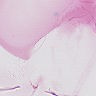
Metastatic tissue present: no